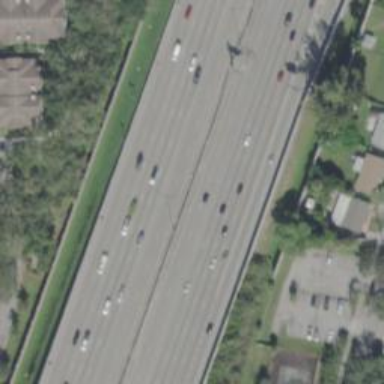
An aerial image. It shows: Asphalt motorway.